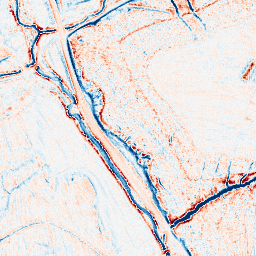
Category: classical
Decomposition family: gaussian
Decomposition parameters: sigma: 2
Upsampling method: fft_zeropad
Upsampling parameters: scale: 4
Upsampling scale: 4